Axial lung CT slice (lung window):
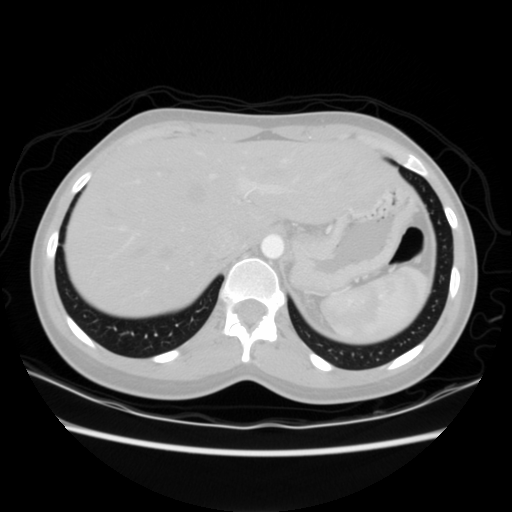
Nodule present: no